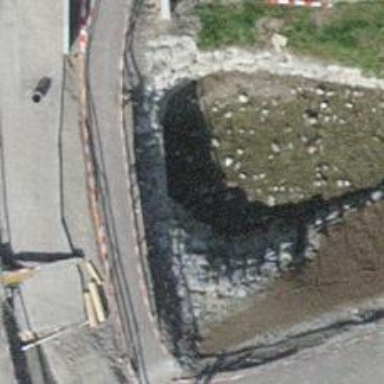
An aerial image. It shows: Tunnel.